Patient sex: M
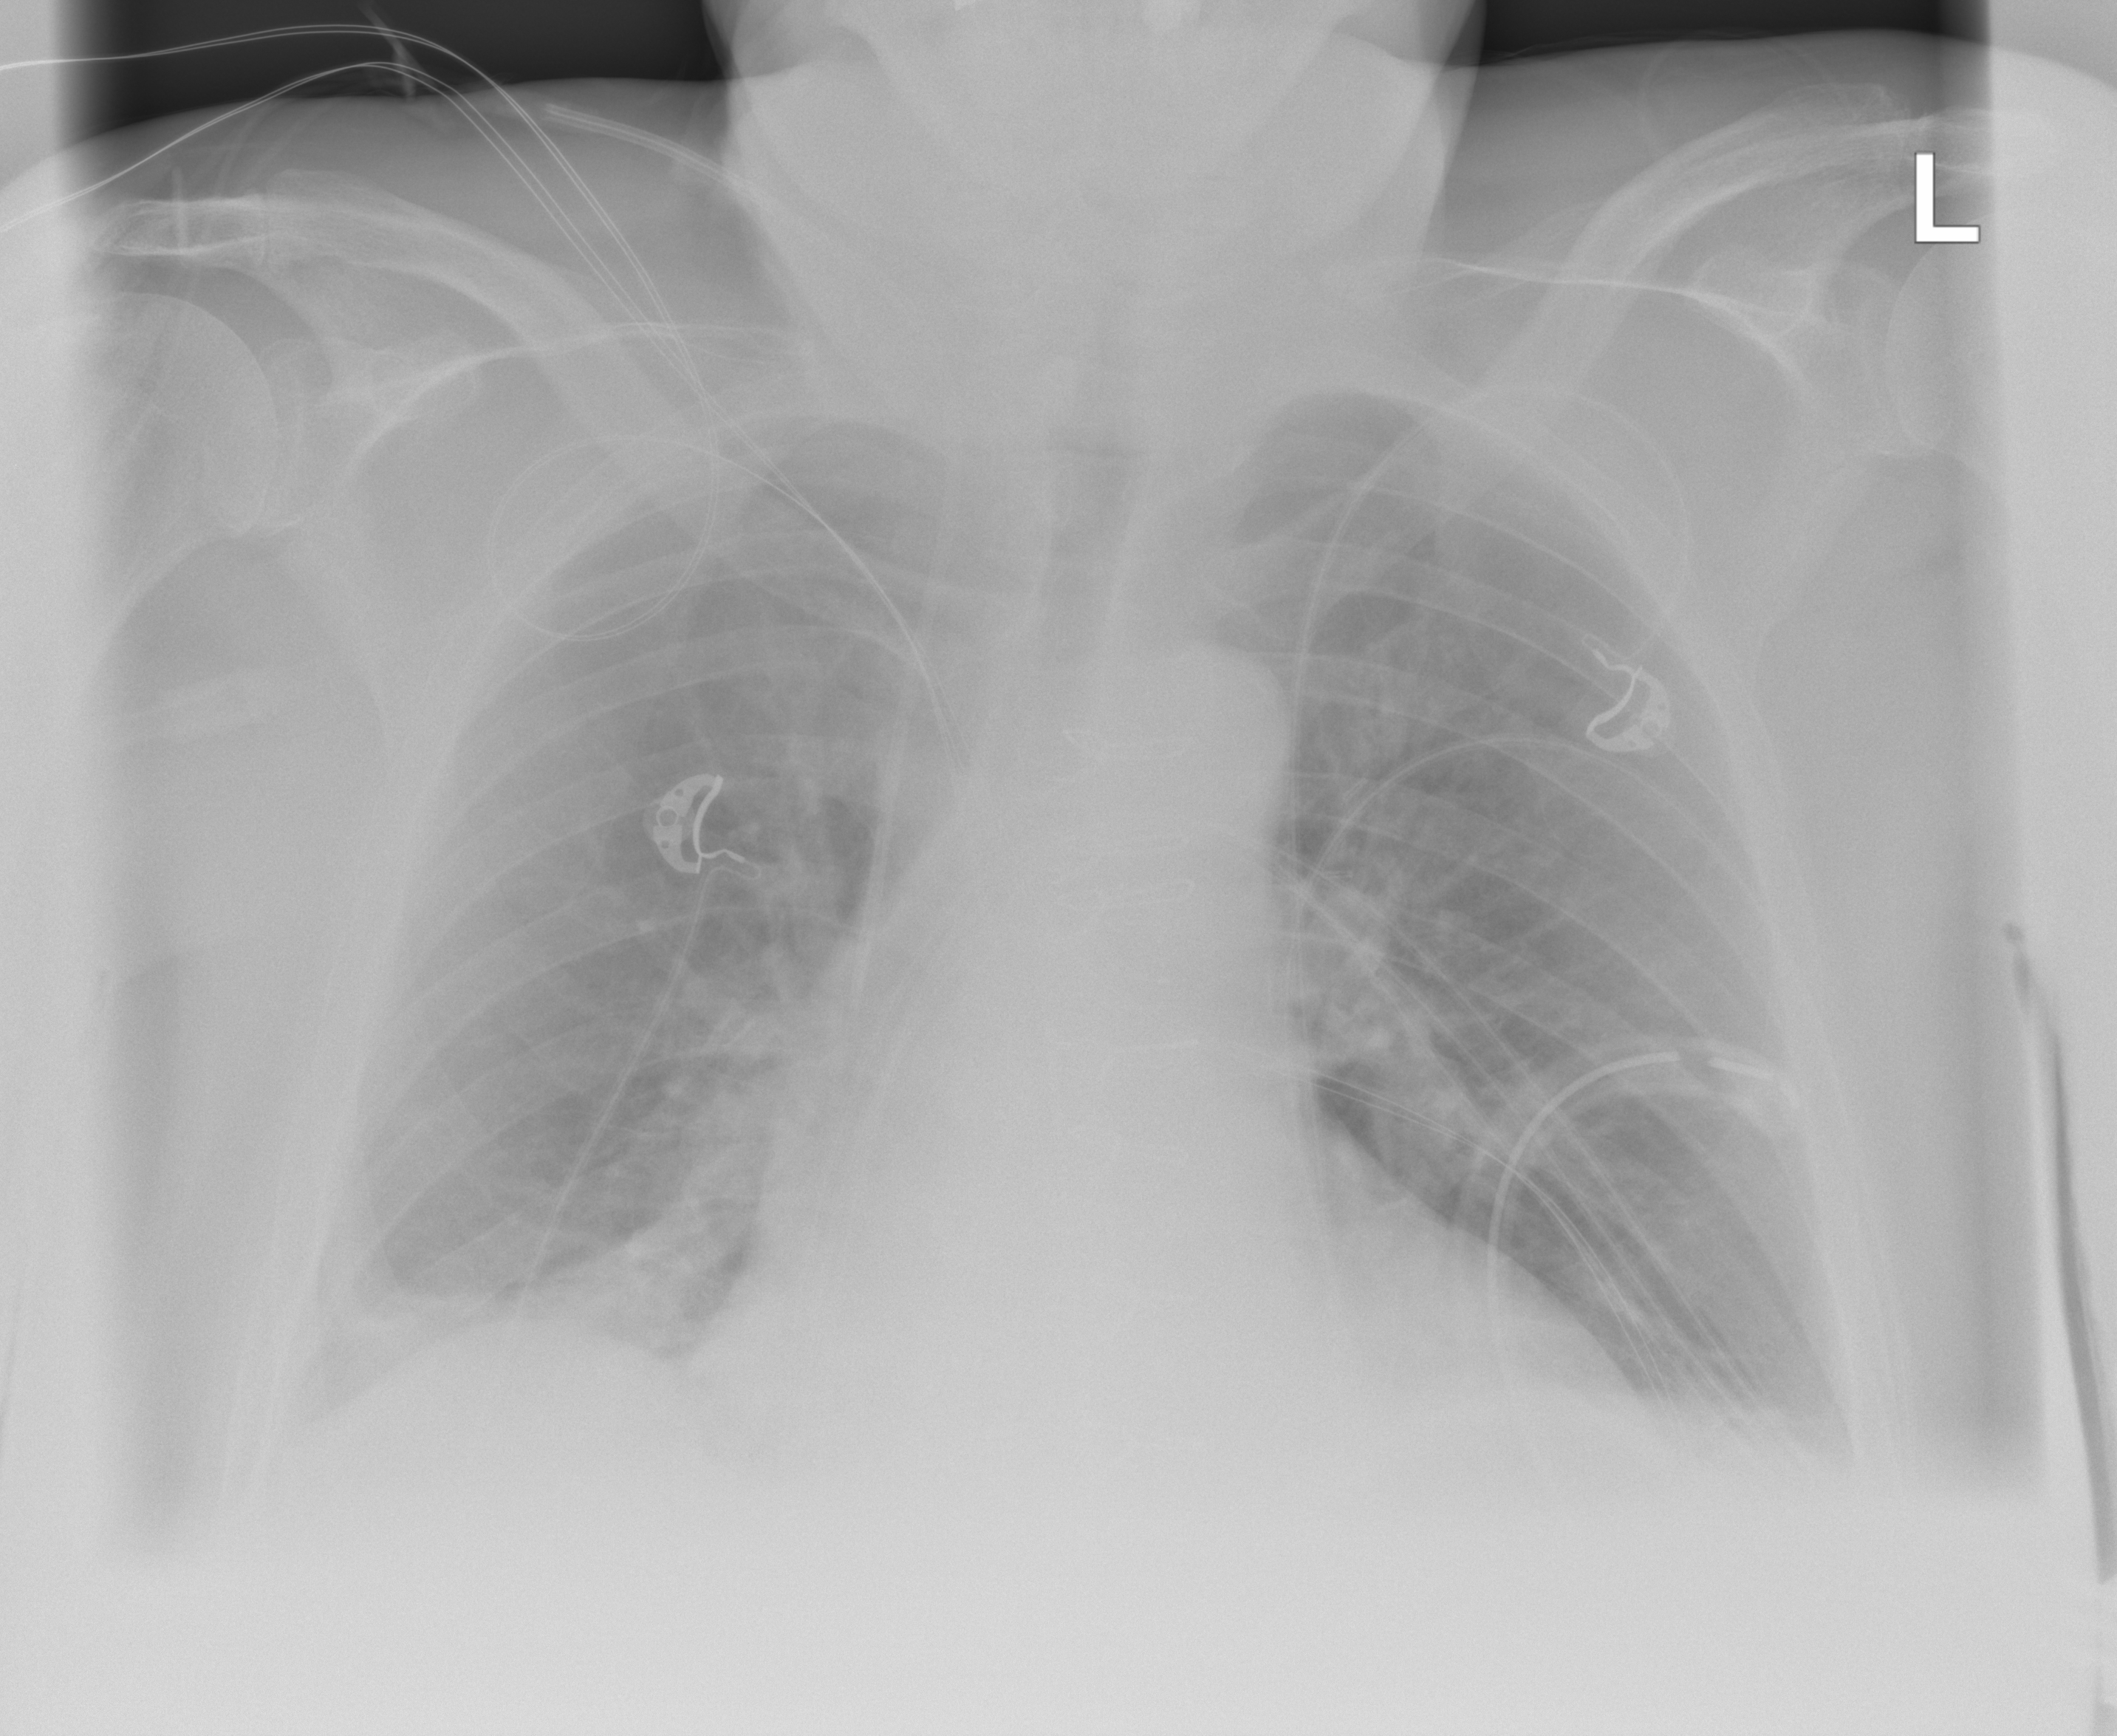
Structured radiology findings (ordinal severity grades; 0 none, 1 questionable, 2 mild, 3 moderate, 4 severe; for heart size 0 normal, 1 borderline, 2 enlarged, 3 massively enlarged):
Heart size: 2
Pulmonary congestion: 0
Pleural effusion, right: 0
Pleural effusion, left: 2
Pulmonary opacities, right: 0
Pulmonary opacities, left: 0
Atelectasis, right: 2
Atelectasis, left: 2